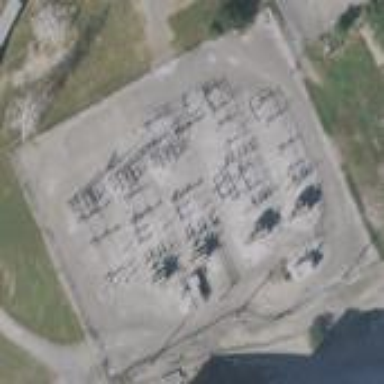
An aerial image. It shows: Outdoor industrial power substation enclosed by fence.